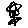
Label: flower